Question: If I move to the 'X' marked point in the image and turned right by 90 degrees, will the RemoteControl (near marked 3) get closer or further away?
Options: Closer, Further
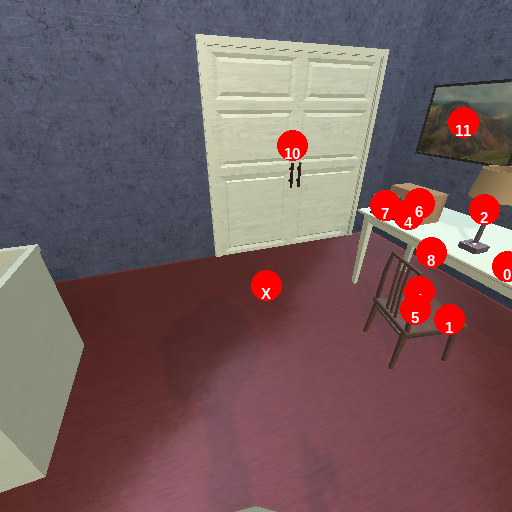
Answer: Closer